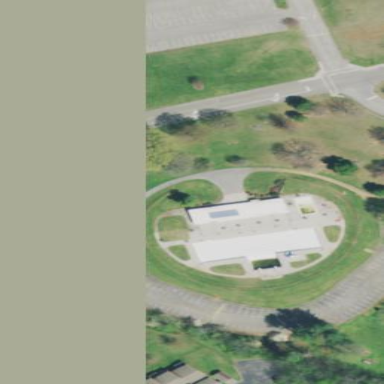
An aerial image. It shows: Parking area.